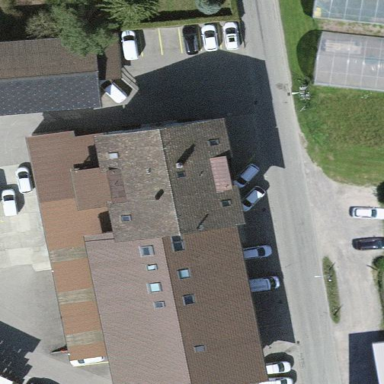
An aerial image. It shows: Commercial building.